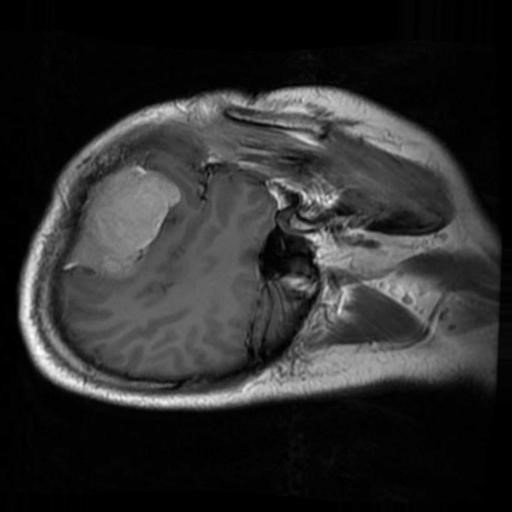
Label: brain_menin